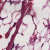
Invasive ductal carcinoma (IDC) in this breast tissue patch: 1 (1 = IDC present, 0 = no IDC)